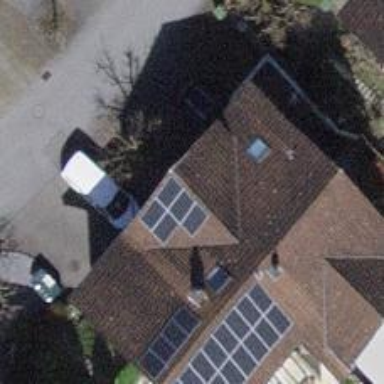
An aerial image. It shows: Solar power generator utilizing photovoltaic technology with solar photovoltaic panels.